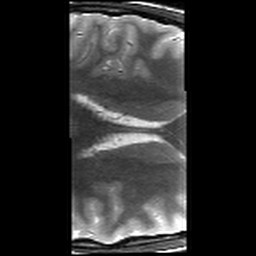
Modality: T2w
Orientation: axial
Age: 20
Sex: female
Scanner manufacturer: siemens
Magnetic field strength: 3 T
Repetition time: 8.02 s
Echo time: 0.08 s